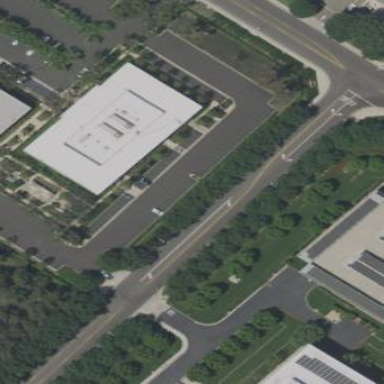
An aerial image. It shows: Office building.